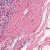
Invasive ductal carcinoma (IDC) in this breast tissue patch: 1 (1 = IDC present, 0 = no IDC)